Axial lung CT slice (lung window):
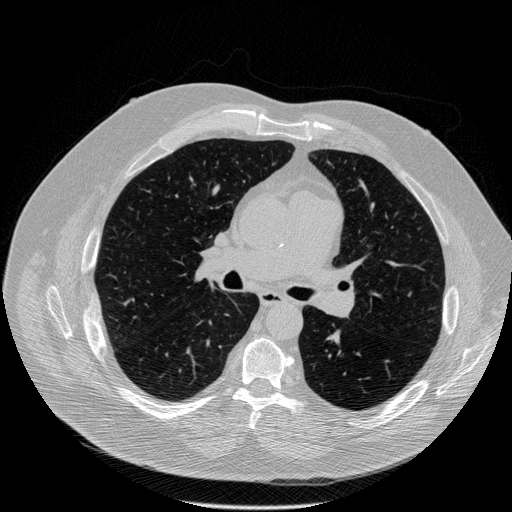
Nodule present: no